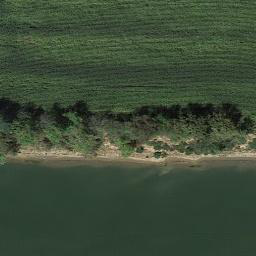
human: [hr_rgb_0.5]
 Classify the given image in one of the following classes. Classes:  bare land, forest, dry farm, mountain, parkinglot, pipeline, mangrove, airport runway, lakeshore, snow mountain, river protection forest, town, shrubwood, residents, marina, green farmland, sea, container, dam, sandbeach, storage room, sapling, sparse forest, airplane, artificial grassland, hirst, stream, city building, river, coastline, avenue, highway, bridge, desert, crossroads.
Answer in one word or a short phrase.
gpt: river protection forest